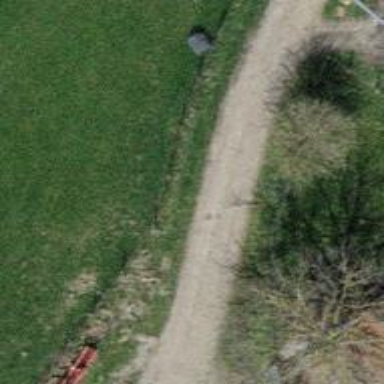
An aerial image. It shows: Gravel track with grade 2 quality.